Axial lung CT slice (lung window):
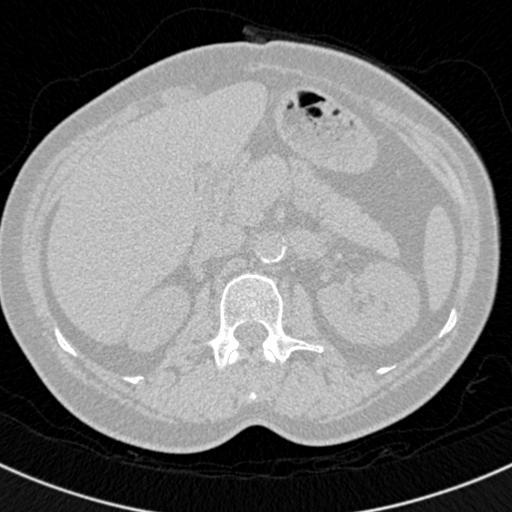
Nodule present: no